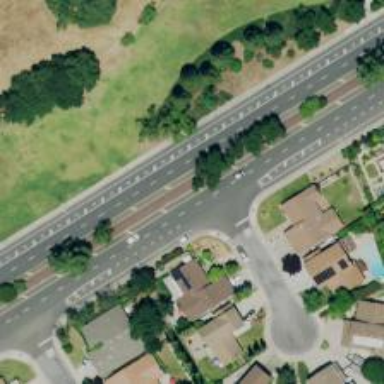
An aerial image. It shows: Primary road with asphalt surface.